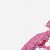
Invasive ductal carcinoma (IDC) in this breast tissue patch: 0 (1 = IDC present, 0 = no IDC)